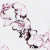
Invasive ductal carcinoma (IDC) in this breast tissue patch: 0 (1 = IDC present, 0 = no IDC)